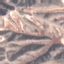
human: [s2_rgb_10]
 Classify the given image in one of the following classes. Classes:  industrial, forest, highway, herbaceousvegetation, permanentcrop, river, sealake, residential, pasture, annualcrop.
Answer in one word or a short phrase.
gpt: HerbaceousVegetation